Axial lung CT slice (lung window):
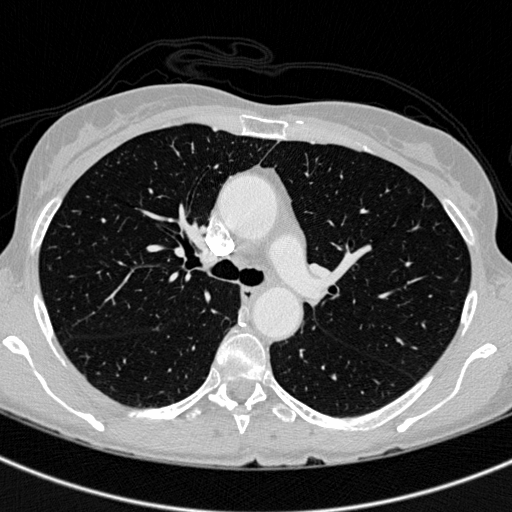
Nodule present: no